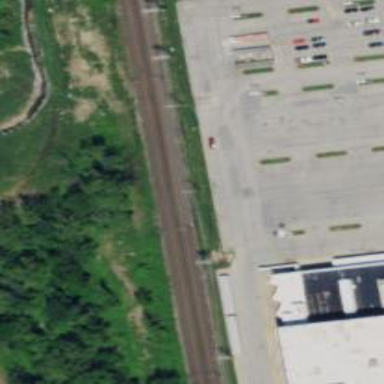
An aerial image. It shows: Track with grade of 4.